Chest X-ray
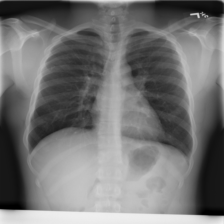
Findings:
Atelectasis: negative
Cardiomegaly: negative
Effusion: negative
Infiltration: positive
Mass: negative
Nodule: negative
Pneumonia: negative
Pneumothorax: negative
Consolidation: negative
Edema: negative
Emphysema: negative
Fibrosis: negative
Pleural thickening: negative
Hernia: negative